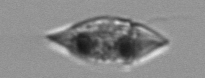
Label: Amphidinium